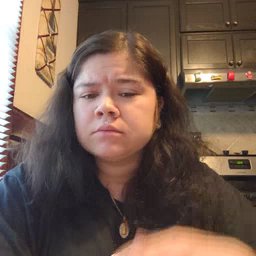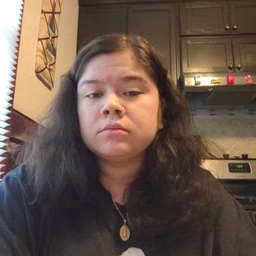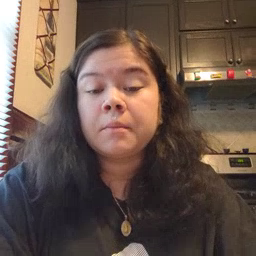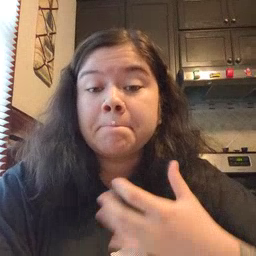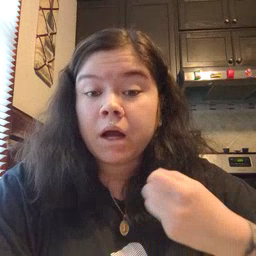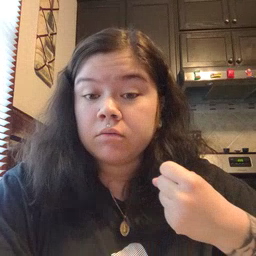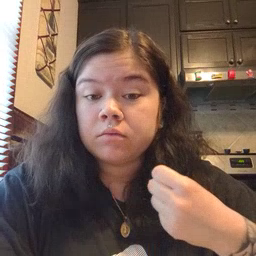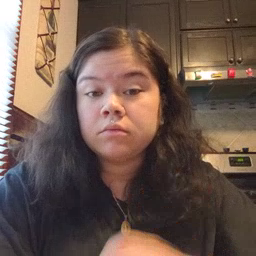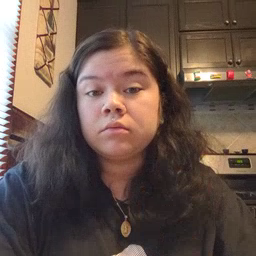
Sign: milk